Field crop: maize
Growth stage: 2
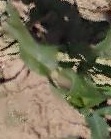
Species: maize